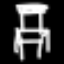
Label: chair